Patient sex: M
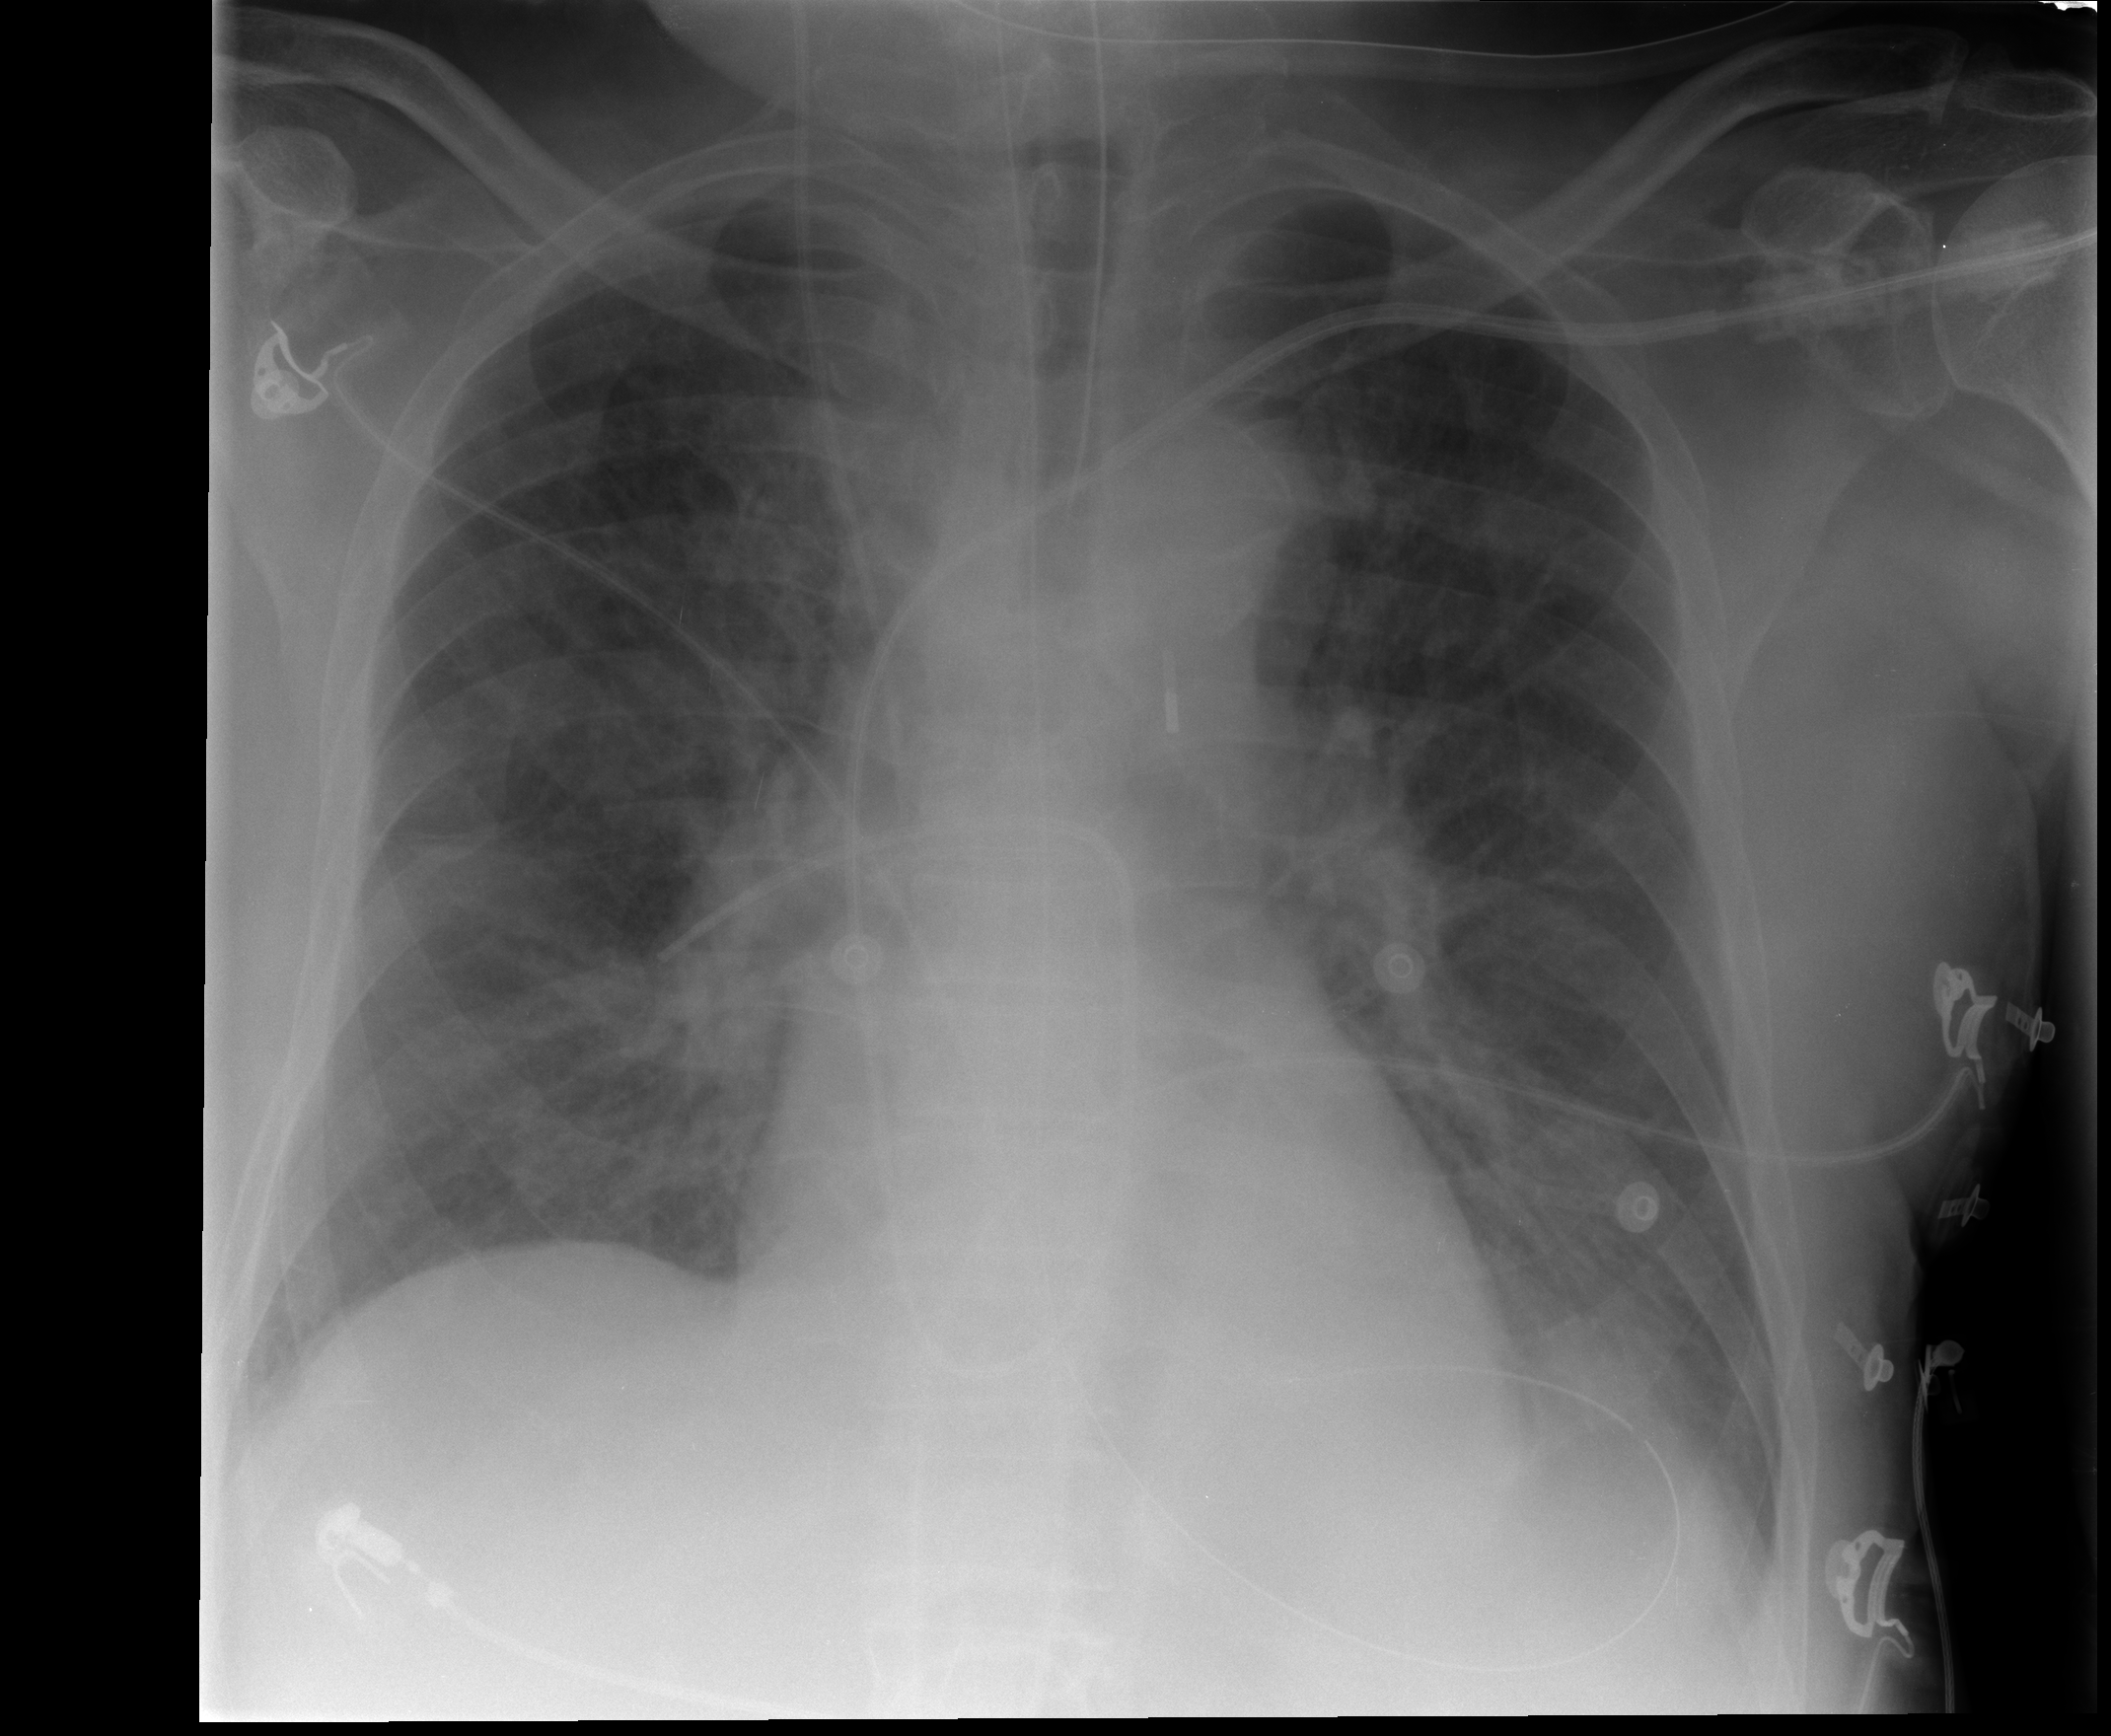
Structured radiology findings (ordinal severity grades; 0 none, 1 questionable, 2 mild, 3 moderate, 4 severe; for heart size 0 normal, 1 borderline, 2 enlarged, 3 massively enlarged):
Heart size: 0
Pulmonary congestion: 3
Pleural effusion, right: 1
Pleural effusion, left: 1
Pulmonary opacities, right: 1
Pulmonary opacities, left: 0
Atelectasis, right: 3
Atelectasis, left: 3